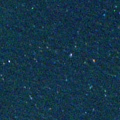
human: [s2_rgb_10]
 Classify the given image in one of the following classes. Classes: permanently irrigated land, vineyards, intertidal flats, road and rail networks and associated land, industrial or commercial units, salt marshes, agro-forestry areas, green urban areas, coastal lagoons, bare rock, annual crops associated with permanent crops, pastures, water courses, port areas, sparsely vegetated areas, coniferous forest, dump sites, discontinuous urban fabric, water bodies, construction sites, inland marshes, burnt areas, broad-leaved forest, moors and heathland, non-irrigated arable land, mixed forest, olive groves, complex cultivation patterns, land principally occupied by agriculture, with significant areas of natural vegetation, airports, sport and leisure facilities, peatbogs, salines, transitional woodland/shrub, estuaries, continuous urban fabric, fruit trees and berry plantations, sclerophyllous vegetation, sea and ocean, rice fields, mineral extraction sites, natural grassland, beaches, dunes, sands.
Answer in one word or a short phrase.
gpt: sea and ocean